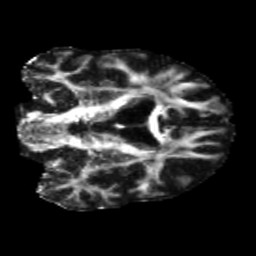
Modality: FA
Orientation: coronal
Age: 68
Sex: male
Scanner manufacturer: siemens
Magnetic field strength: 3 T
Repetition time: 5.25 s
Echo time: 0.08 s